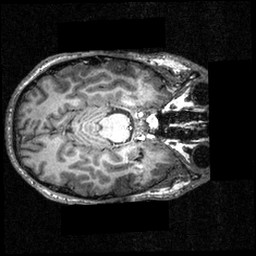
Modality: T1w
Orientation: axial
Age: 21
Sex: male
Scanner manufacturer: siemens
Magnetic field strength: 3.951 T
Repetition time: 1.5 s
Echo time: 0.00335 s